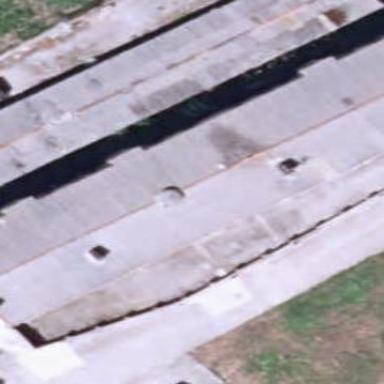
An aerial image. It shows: Industrial building.